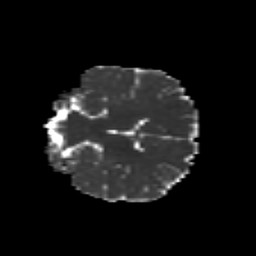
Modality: MD
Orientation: coronal
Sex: female
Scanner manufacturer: siemens
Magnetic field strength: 3 T
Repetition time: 5 s
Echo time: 0.071 s